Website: home-depot
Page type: account-dashboard
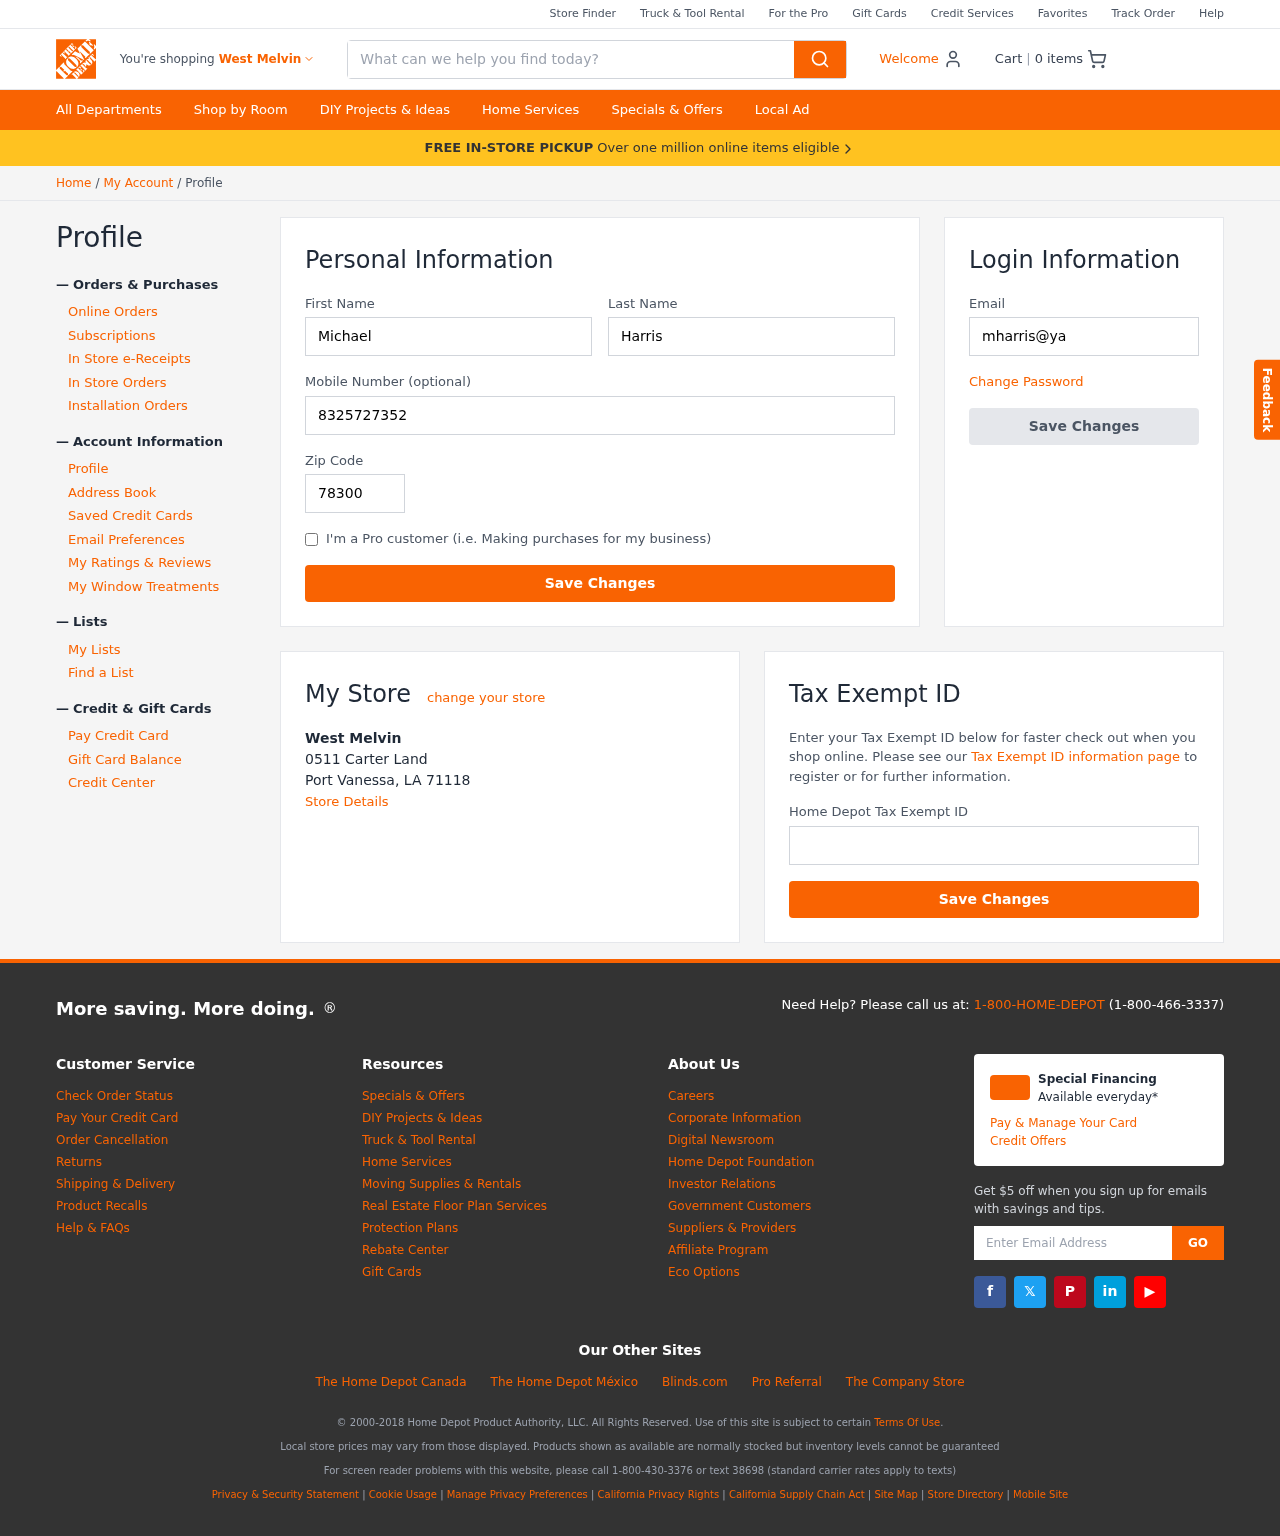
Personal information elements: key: PII_CITY
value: West Melvin
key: PII_EMAIL
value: mharris@yahoo.com
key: PII_FIRSTNAME
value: Michael
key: PII_LASTNAME
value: Harris
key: PII_LOCATION1_CITY_STATE_ZIP
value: Port Vanessa, LA 71118
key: PII_LOCATION1_NAME
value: West Melvin
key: PII_LOCATION1_STREET
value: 0511 Carter Land
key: PII_PHONE
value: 8325727352
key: PII_POSTCODE
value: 78300
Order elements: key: ORDER_NUM_ITEMS
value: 0
Search elements: key: HEADER_SEARCH
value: What can we help you find today?